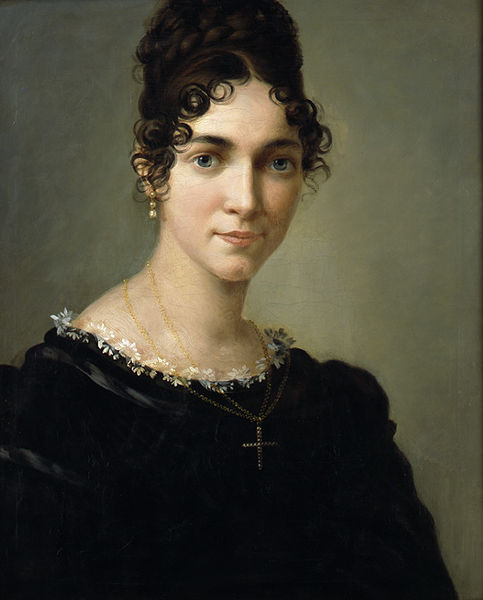
Titel: Selbstbildnis
Künstler: Marie Ellenrieder
Standort: Karlsruhe
Institution: Staatliche Kunsthalle Karlsruhe
Schlagwörter: blau, dunkel, gemälde, haut, kopf, weiß, grün, mädchen, sitzen, ausschnitt, blumen, braun, frankreich, frau, frisur, grau, haar, hell, hintergrund, kleid, kleider, licht, mund, nase, ohr, ohrring, schmuck, schwarz, stirn, vordergrund, blick, blüten, dame, rot, alt, jung, wand, augen, barock, blass, falten, gesicht, inkarnat, kragen, lang, rembrandt, samt, silber, spitze, trauer, ärmel, bildnis, hals, portrait, porträt, öl, kirche, auge, gewand, gold, haare, sitzend, adel, ohrringe, spitzen, augenbrauen, blaue augen, blässe, borte, brustbild, bruststück, dekollete, en face, frontal, hübsch, kinn, lippen, locke, locken, mittelscheitel, ohren, perle, perlen, potrait, prinzessin, rosa, sanft, scheitel, schulter, schultern, schön, seide, vornehm, zart, ranken, deutschland, adlig, lächeln, dutt, wangen, tüll, kette, nacken, bordüre, spitz, witwe, zopf, ernst, grübchen, büste, glanz, goya, robe, glänzen, deutsch, hochsteckfrisur, junge frau, junge, rüschen, wange, oberkörper, braune haare, lächelnd, geschlossen, halskette, satin, hautfarbe, bla, gemalt, kreuz, gross, lockig, dreiviertel, portait, ketten, leinwand, fräulein, biedermeier, halbportät, eiß, anhänger, goldkette, geflochten, christlich, ohring, schwart, blauäugig, scwarz, frauenbildnis, kruzifix, hochfrisur, spitzenkragen, königin, steckfrisur, freundlich, maria, marie, doppelt, schwar, ohre, englisch, ingres, nett, tülle, ohrgehänge, perlenohrring, karlsruhe, kringel, blaue, kett, freizügig, brünette, schwarzhaarig, keid, perlenohrringe, herzogin, ohrhänger, hare, kocken, schwarzes haar, grauer hintergrund, damenbildnis, schwarzes kleid, junge dame, english, schlulter, soitzen, spite, perlenohringe, spitzes kinn, kreuzkette, dud, ohrrring, selbstportraet, neutraler hintergrund, schielt, 19. jahrhundert, m, 18. jh., dunkles gewand, 19.jh, golgen, ohrringen, ellenrieder, sptize, sami, frontaal, weiße rüschen, ohrrigne, schwazes haar, spitzenausschnitt, damne, gehräuselt, gemalen, dopplet, poortät, anhängerf, doppelkette, jjung, elenrieder